Question: I am currently trying to use the Jongo project to connect to a remote MongoDB.
To do so, I added these dependencies to my project :
'''
<dependencies>
<dependency>
<groupId>org.jongo</groupId>
<artifactId>jongo</artifactId>
<version>1.0</version>
</dependency>
<dependency>
<groupId>org.mongodb</groupId>
<artifactId>mongo-java-driver</artifactId>
<version>2.6.5</version>
</dependency>
</dependencies>
'''
I already had some troubles with the first dependency (jongo:1.0), since maven could not retreive this version (the latest maven knew was 0.4) : Intellij tells me 'Dependency "org.jongo:jongo:1.0" not found'. Yet, the dependency can be found <URL>
I managed to get it via 'Project Structure -> Librairies'

The problem is that this dependency is now local, and anyone who clones this project must import this dependency manually, which is not suitable.
I am using Intellij IDEA 13.0
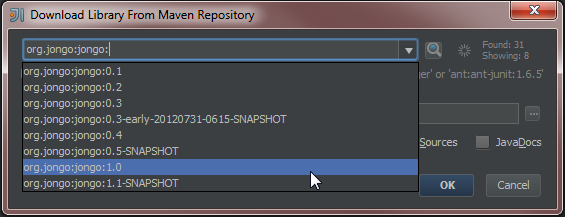
Answer: First, the Sonatype dependency version in the snapshots repository you had linked in your post is '1.1-SNAPSHOT' and not '1.0'.
If however you insist, you need to add Sonatype snapshots repository to your maven build as follows:
'''
<repository>
<id>sonatype-snapshots</id>
<name>sonatype-snapshots</name>
<url>https://oss.sonatype.org/content/repositories/snapshots/</url>
<snapshots>
<enabled>true</enabled>
</snapshots>
</repository>
'''
The '1.0' version resides in Sonatype releases repository:
'''
<repository>
<id>sonatype-releases</id>
<name>sonatype-releases</name>
<url>https://oss.sonatype.org/content/repositories/releases/</url>
<releases>
<enabled>true</enabled>
</releases>
<snapshots>
<enabled>false</enabled>
</snapshots>
</repository>
'''